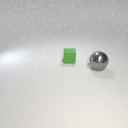
small green rubber cube behind large gray metal sphere